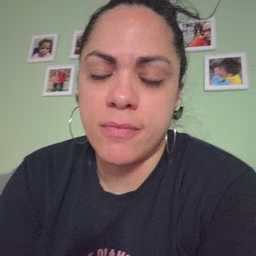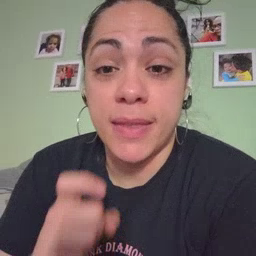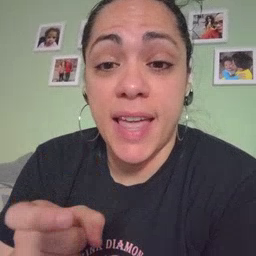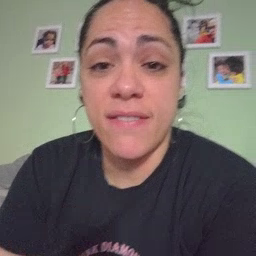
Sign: gift